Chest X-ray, PA view. Patient: 61 years old, sex F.
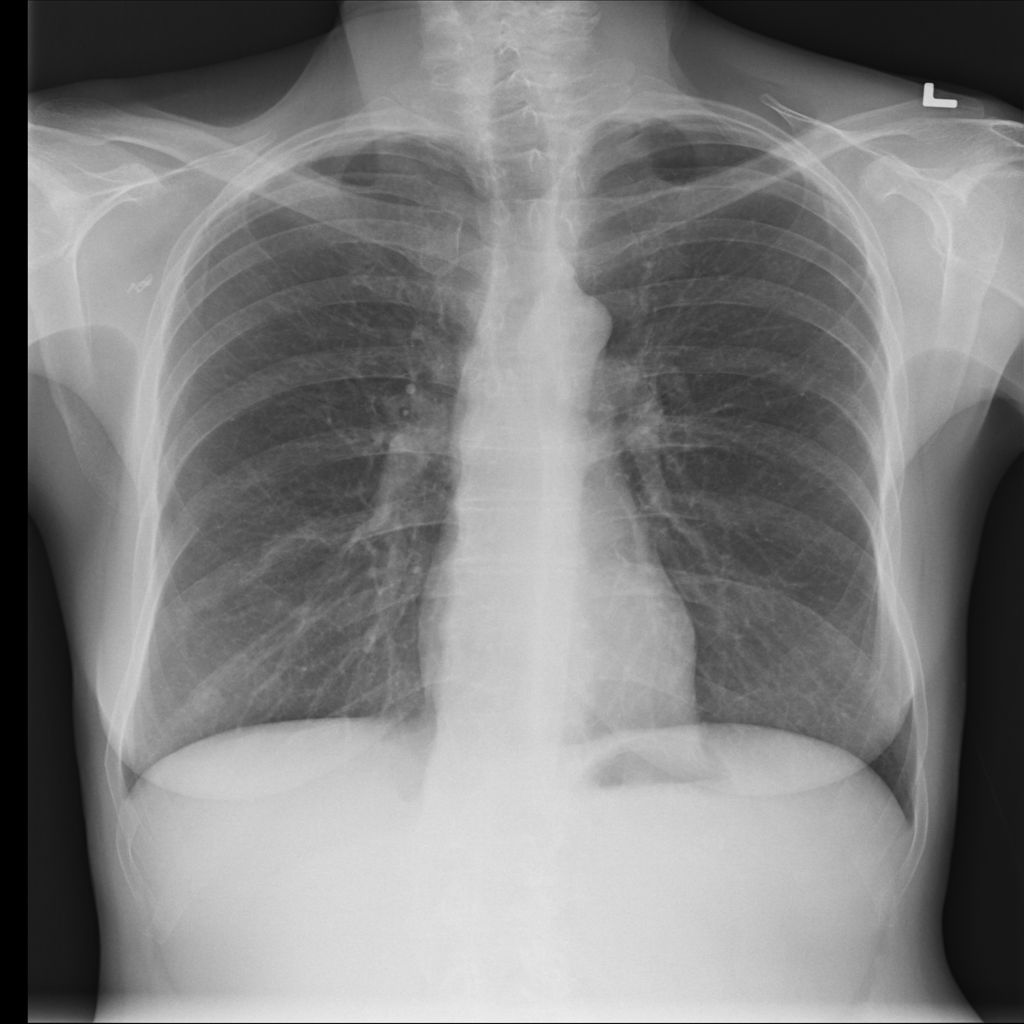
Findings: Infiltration